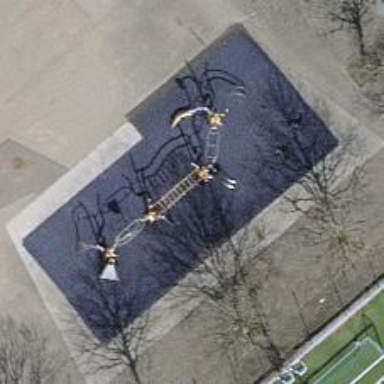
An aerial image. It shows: Exercise playground.